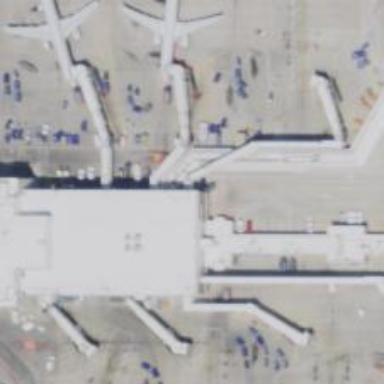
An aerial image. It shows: Airport gate.